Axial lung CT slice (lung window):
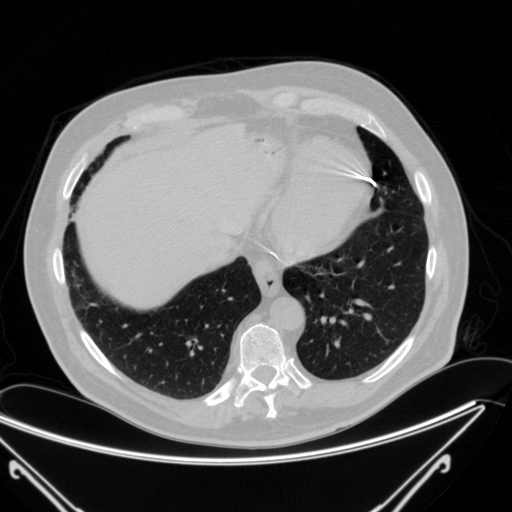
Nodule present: no